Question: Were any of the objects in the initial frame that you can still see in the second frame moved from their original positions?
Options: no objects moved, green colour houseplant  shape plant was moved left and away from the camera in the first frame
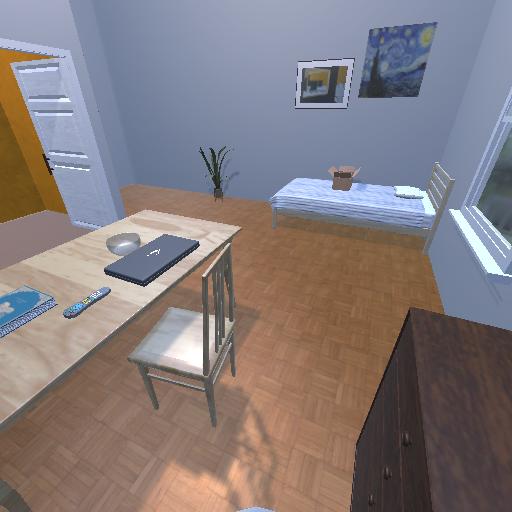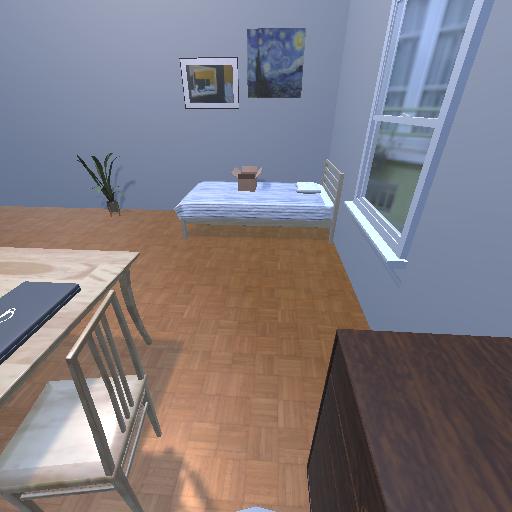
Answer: no objects moved